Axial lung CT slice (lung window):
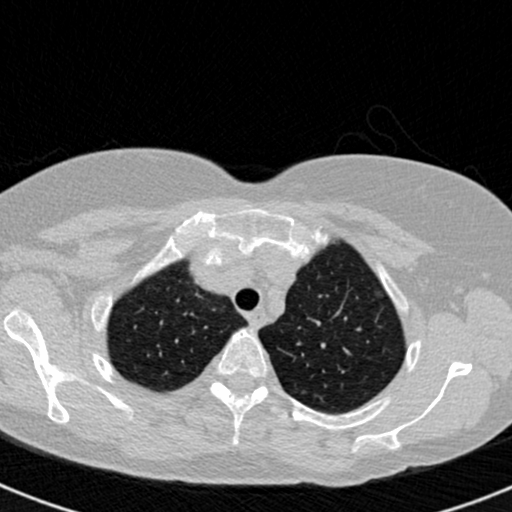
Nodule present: yes
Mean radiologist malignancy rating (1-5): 3